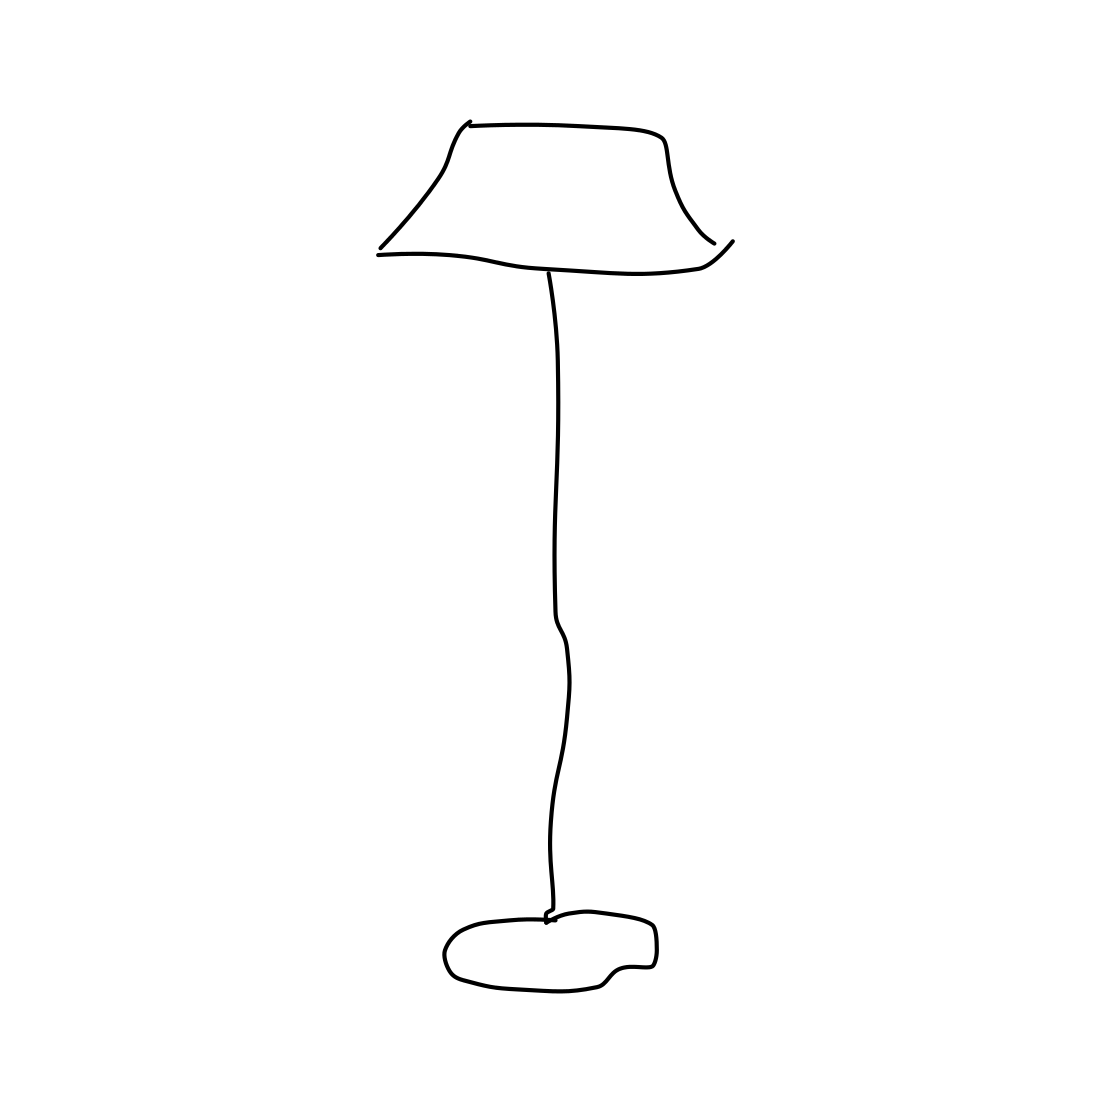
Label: floor lamp